Aerial crown-view tile of a tropical tree (Barro Colorado Island, Panama), acquired 20240918:
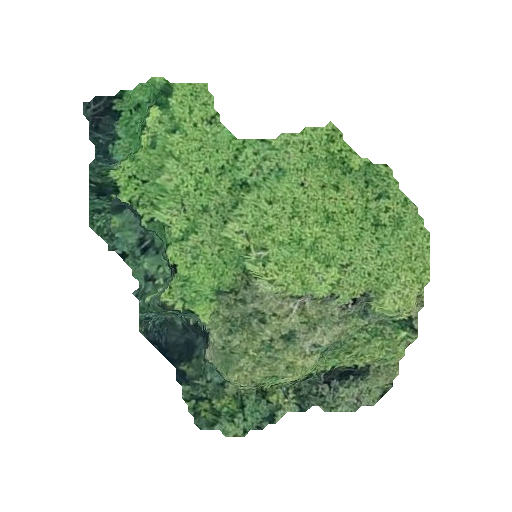
Species: Tachigali panamensis
GBIF accepted scientific name: Tachigali panamensis
Crown area: 130.827 m²